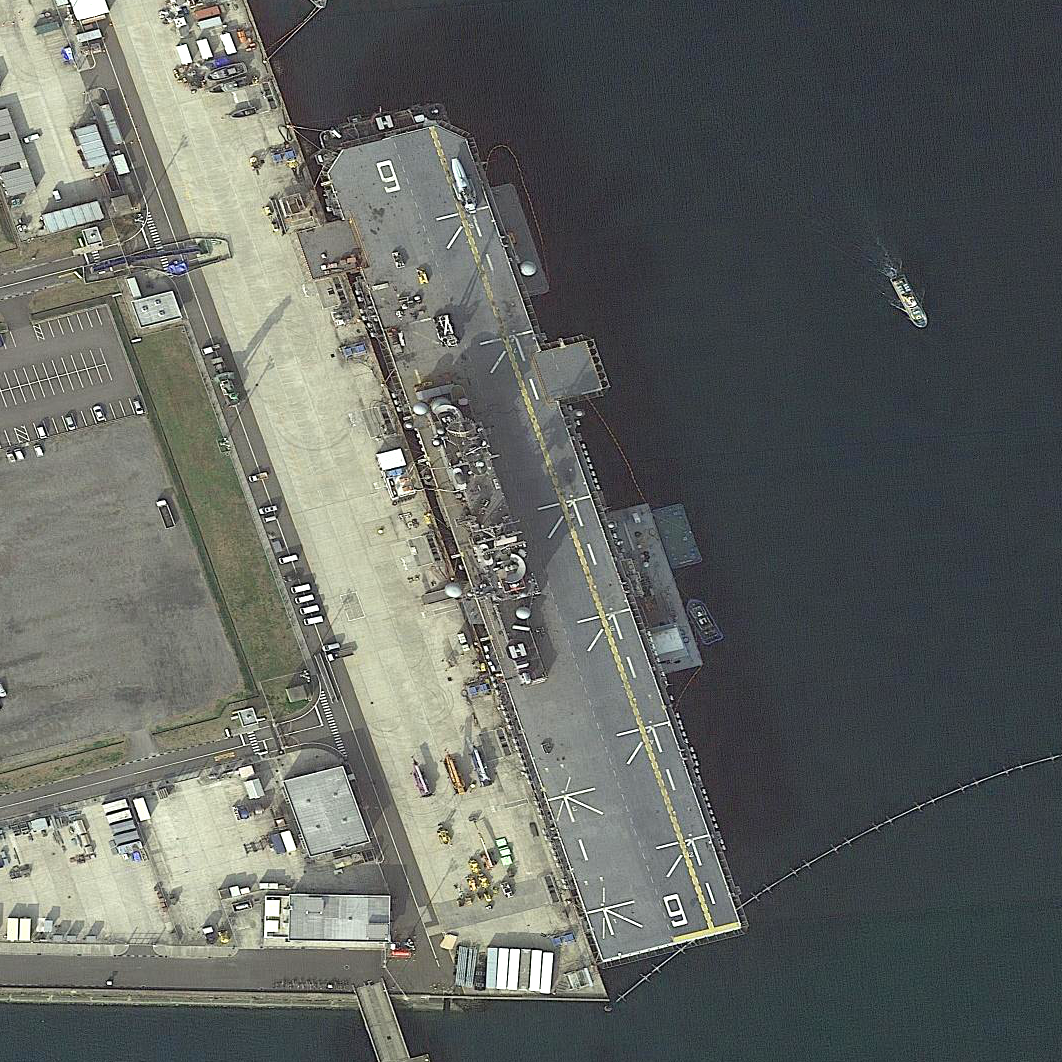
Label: assault